九年级 · 度量几何学
等腰三角形 $A B C$ 的底边 $A C$ 长为 6 , 其外接圆的半径长为 5 , 则三角形 $A B C$ 的面积是 $\qquad$
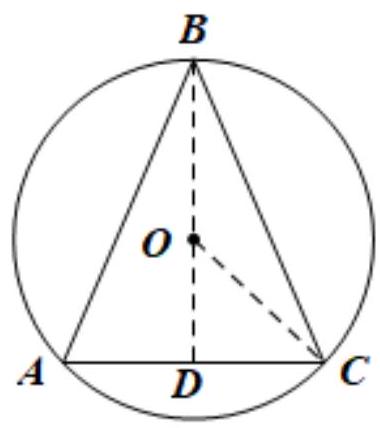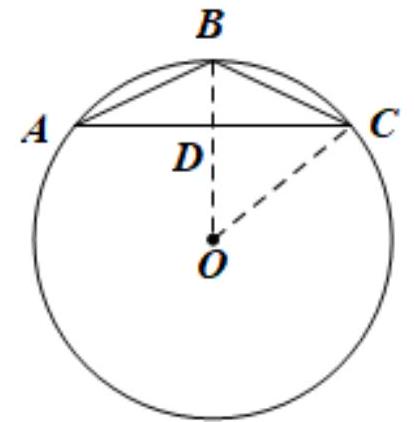
答案: 3或27


解析: 【分析】

本题主要考查了三角形的外接圆和外心, 等腰三角形的性质, 勾股定理, 三角形的面积等知识点, 解此题的关键是求出高 $B D$ 的长度, 此题用的数学思想是分类讨论思想.

如图(1)和(2), 由等腰三角形的外心在三角形的底边的高上, 根据勾股定理求出 $O D$ 的长, 进一步求出 $B D$ 的长, 根据三角形的面积公式即可求出答案.

【解答】

解: 连接 $O B$ (或连接并延长 $B O)$ 交 $A C$ 于 $D$, 连接 $O C$,

$\because$ 圆 $O$ 是等腰三角形的外接圆, $O$ 是外心, 且 $A B=B C$,

$\therefore B D \perp A C, A D=D C=3$,

有两种情况:

(1)如图(1):

图 (1)

$O C=5$, 由勾股定理得: $O D=\sqrt{O C^{2}-C D^{2}}=\sqrt{5^{2}-3^{2}}=4$,

即: $B D=4+5=9$,

$\therefore S_{\triangle A B C}=\frac{1}{2} A C \cdot B D=\frac{1}{2} \times 6 \times 9=27$;

(2)如图(2):

图（2）

同法可求 $O D=4, B D=5-4=1$,

$\therefore S_{\triangle A B C}=\frac{1}{2} A C \cdot B D=\frac{1}{2} \times 6 \times 1=3$.

故答案为3或27.